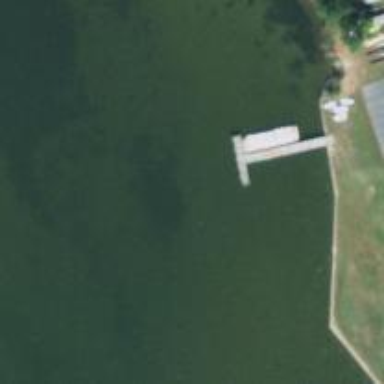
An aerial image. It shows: Man-made pier.